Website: lowes
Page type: billing-address
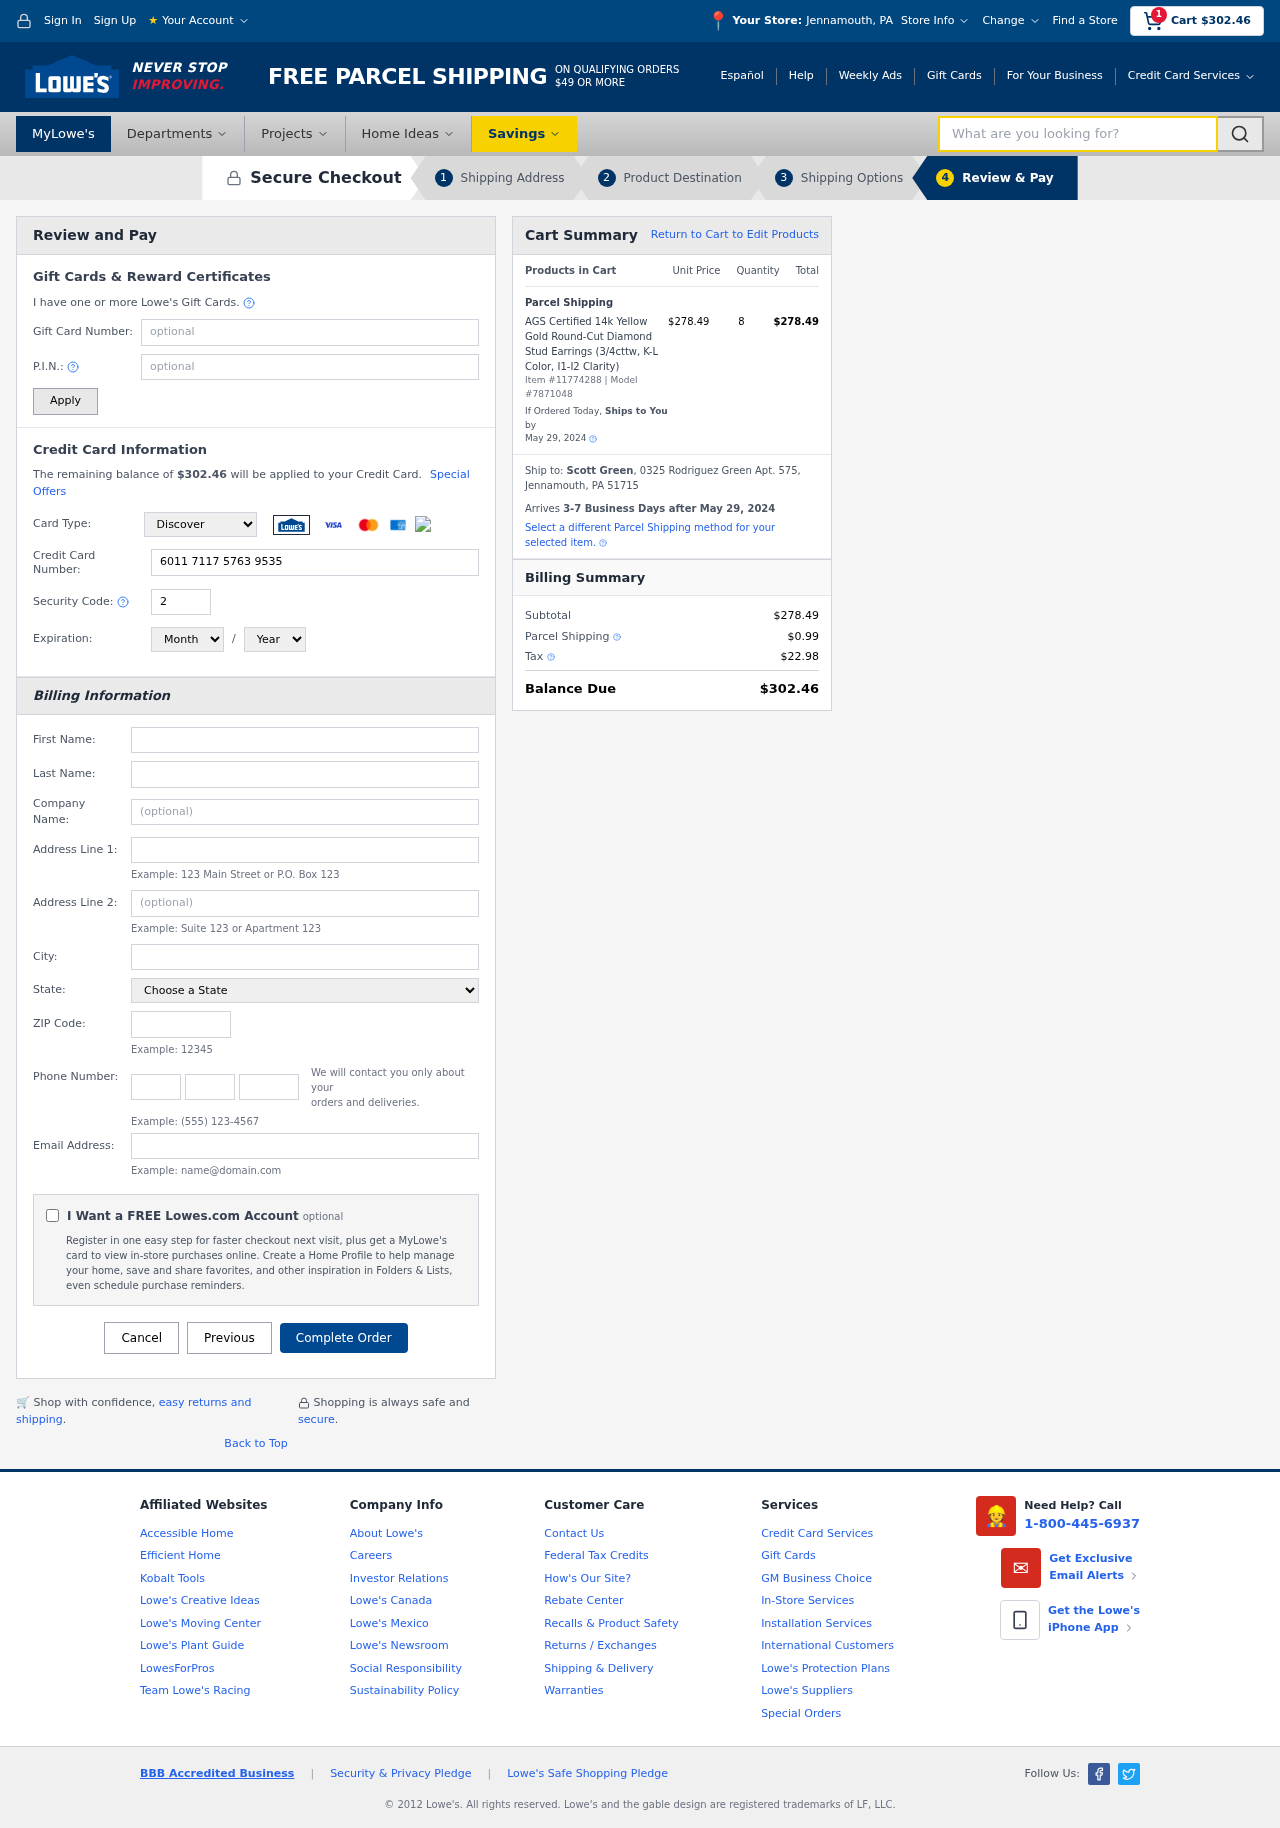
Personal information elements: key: PII_CARD_CVV
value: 211
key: PII_CARD_EXPIRY_MONTH
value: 12
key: PII_CARD_EXPIRY_YEAR
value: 28
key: PII_CARD_NUMBER
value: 6011 7117 5763 9535
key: PII_CARD_TYPE
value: Discover
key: PII_CITY
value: Jennamouth
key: PII_CITY_STATE
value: Jennamouth, PA
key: PII_COMPANY
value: Gross-Gilmore
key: PII_EMAIL
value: sgreen@gmail.com
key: PII_FIRSTNAME
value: Scott
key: PII_FULLNAME
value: Scott Green
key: PII_LASTNAME
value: Green
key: PII_PHONE_AREA
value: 915
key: PII_PHONE_PREFIX
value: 548
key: PII_PHONE_SUFFIX
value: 5003
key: PII_POSTCODE
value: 51715
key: PII_STATE
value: Pennsylvania
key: PII_STREET
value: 0325 Rodriguez Green Apt. 575
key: PII_STREET2
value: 758 Nicole Rest
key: PII_CITY_STATE_ZIP
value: Jennamouth, PA 51715
Product elements: key: PRODUCT1_NAME
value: AGS Certified 14k Yellow Gold Round-Cut Diamond Stud Earrings (3/4cttw, K-L Color, I1-I2 Clarity)
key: PRODUCT1_PRICE
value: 278.49
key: PRODUCT1_QUANTITY
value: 8
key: PRODUCT_ITEM_NUMBER
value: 11774288
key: PRODUCT_MODEL_NUMBER
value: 7871048
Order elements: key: ORDER_SUBTOTAL
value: $302.46
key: ORDER_TOTAL
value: $302.46
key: ORDER_SHIPPING_DATE
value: May 29, 2024
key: ORDER_SUBTOTAL
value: $278.49
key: ORDER_DELIVERY_DATE
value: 3-7 Business Days after May 29, 2024
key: ORDER_SHIPPING_DATE2
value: May 29, 2024
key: ORDER_SUBTOTAL2
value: $278.49
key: ORDER_SHIPPING_COST
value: $0.99
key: ORDER_TAX
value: $22.98
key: ORDER_TOTAL2
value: $302.46
Search elements: key: HEADER_SEARCH
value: What are you looking for?